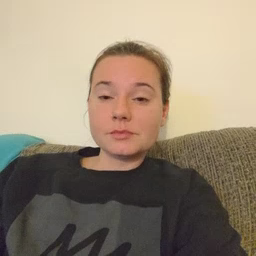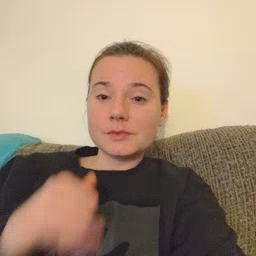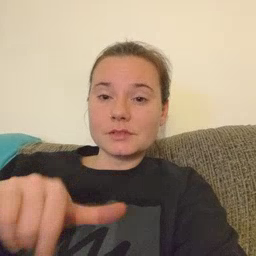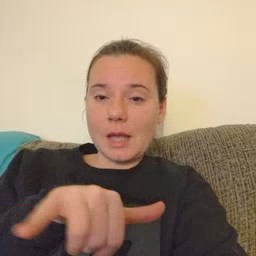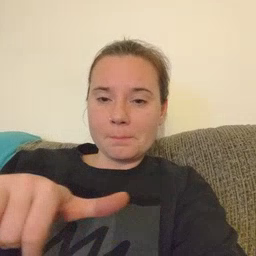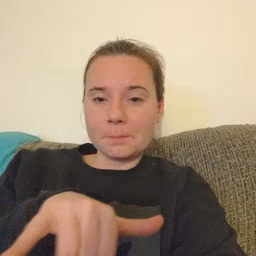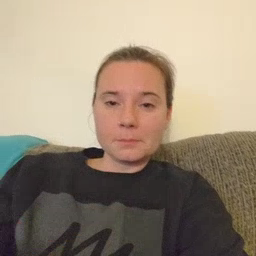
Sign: same